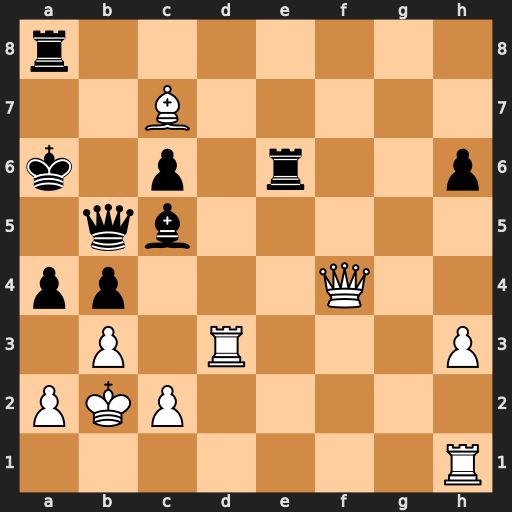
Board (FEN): r7/2B5/k1p1r2p/1qb5/pp3Q2/1P1R3P/PKP5/7R
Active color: w
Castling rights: -
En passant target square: -
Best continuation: bxa4 Qxa4 Qc4+